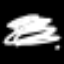
Label: squiggle